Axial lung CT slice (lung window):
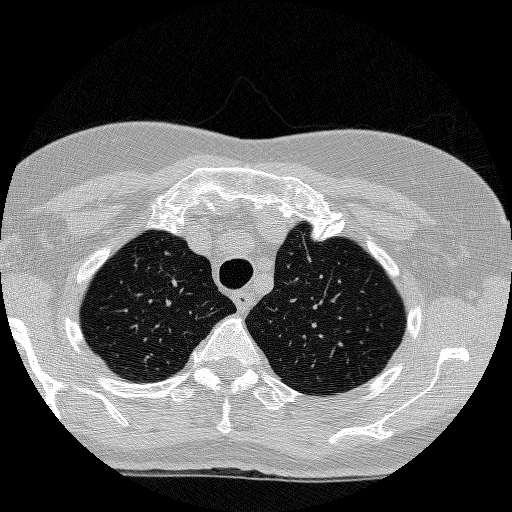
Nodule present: no